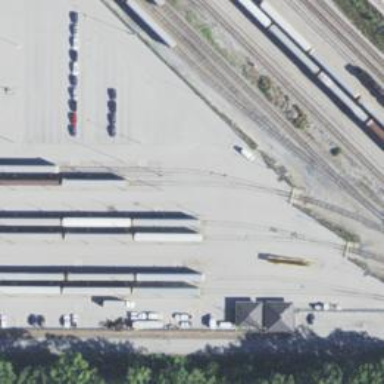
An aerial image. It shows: Railway siding with rails.